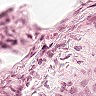
Metastatic tissue present: no